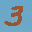
Label: 3